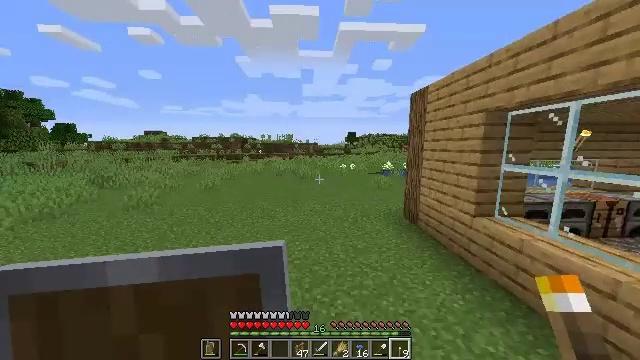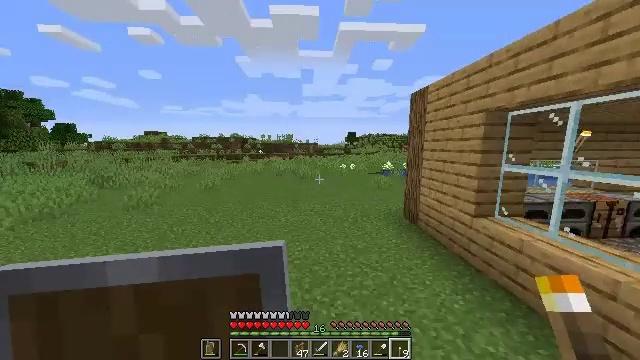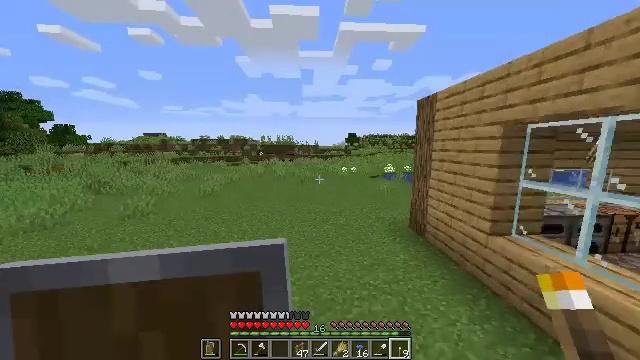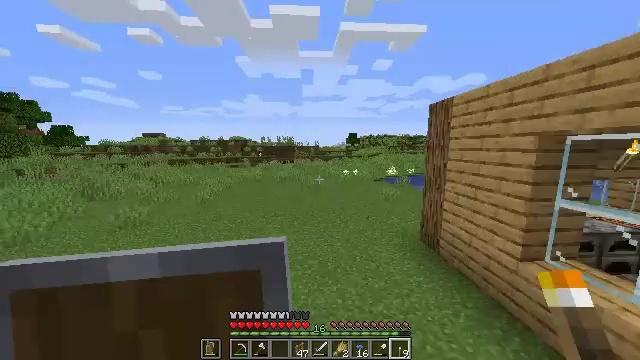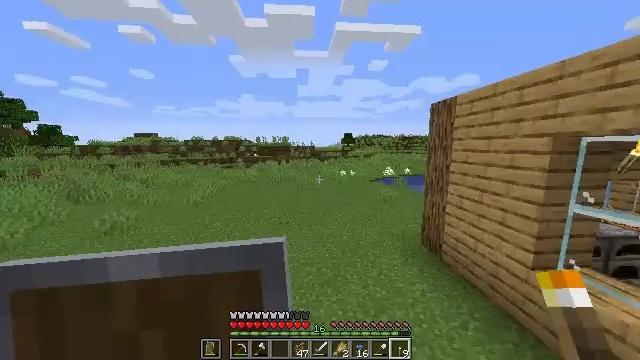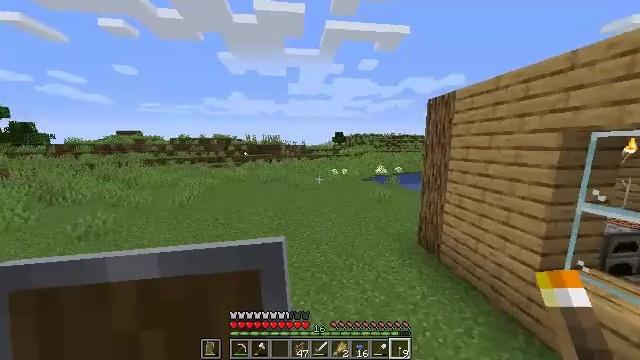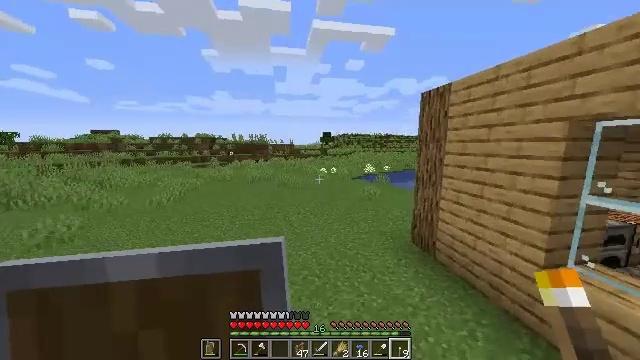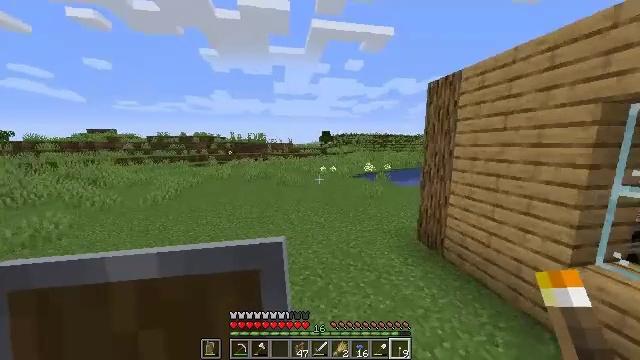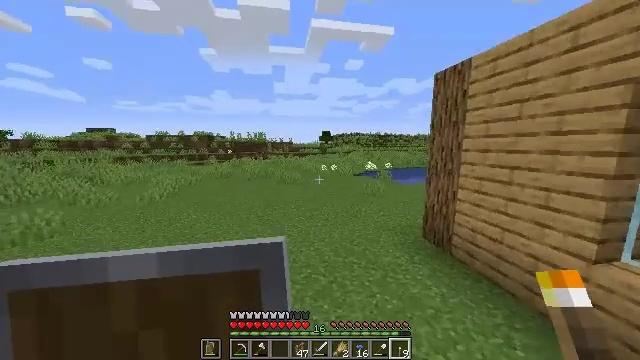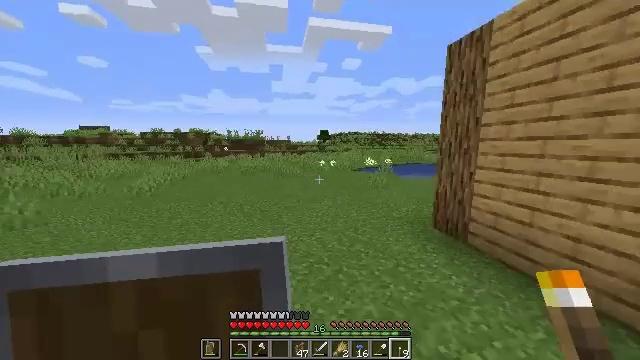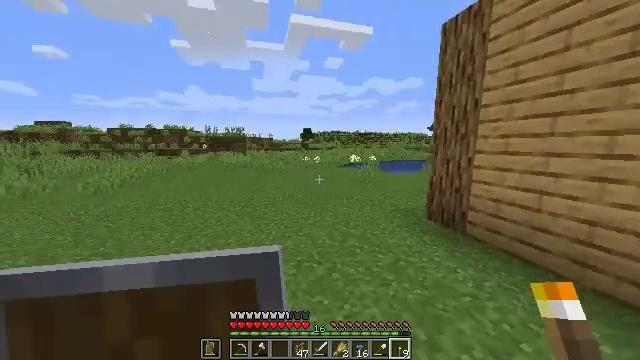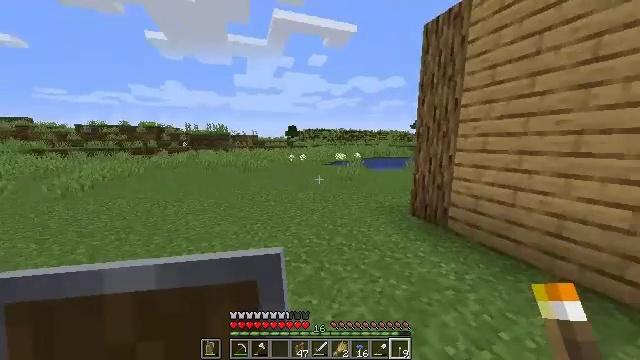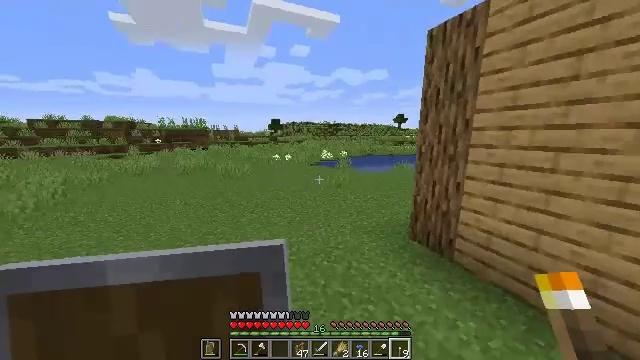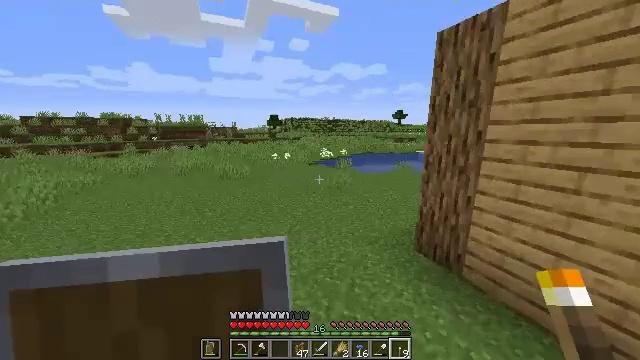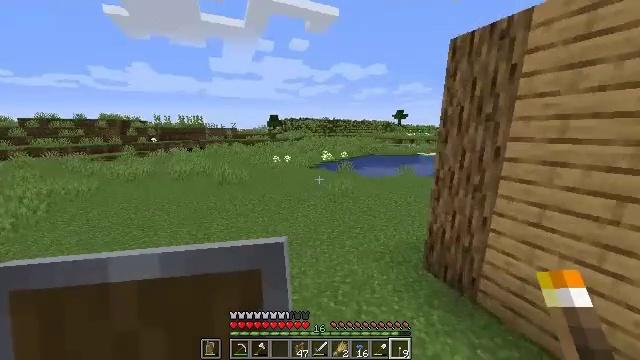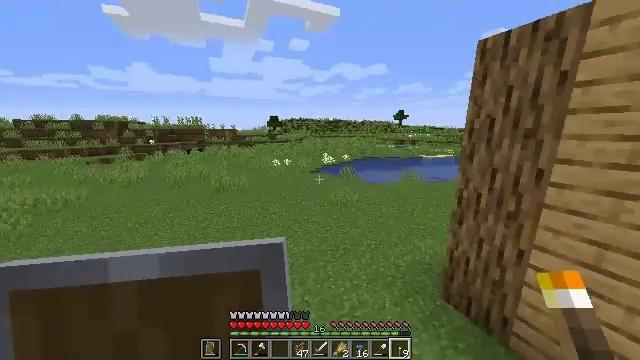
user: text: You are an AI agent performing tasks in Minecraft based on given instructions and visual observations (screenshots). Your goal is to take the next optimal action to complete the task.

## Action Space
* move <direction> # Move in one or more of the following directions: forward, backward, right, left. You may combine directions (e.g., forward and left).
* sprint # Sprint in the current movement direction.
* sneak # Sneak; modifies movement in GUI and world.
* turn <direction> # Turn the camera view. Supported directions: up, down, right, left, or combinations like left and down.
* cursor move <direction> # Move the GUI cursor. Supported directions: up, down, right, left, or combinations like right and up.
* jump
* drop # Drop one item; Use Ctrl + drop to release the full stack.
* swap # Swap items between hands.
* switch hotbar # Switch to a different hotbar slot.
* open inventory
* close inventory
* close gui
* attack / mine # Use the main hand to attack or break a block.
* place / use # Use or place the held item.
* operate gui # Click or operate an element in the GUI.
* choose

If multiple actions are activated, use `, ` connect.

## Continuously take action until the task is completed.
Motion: motion action
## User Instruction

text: Utilize the crafting table to create an iron hoe.
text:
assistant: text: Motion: move forward, sprint, jump
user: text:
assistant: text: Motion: move forward, sprint, jump
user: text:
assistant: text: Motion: move forward, jump
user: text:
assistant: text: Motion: move forward, turn right, jump
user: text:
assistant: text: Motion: move forward, turn right, jump
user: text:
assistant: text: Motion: move forward, turn right, jump
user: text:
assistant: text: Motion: move forward, jump
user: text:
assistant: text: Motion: move forward, jump
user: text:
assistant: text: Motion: move forward, jump
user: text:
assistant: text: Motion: move forward, turn right, jump
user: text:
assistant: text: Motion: move forward, turn right, jump
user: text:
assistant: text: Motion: move forward, turn right and down, jump
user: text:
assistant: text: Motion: move forward, turn down, jump
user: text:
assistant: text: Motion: move forward, jump
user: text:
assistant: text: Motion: move forward, jump
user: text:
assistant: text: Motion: move forward, jump
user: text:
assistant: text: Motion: move forward, jump
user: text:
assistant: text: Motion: move forward, jump
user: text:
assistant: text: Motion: move forward, jump
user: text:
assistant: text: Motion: move forward, jump
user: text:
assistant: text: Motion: move forward, jump
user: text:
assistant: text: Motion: move forward, jump
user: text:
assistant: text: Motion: move forward, jump
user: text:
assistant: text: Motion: move forward, jump
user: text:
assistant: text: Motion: move forward, jump
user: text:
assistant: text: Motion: move forward, jump
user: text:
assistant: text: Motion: move forward, jump
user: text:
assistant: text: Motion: move forward, jump
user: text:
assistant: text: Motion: move forward, jump
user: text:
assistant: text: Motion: move forward, jump